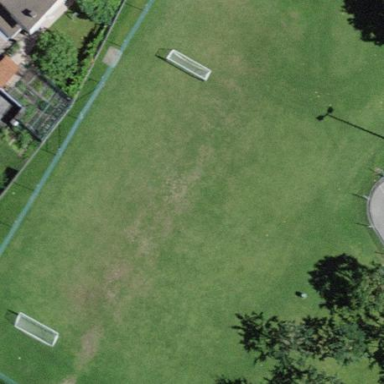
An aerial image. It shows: Soccer pitch with asphalt surface.